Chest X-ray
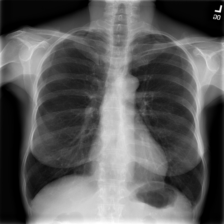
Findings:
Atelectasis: negative
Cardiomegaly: negative
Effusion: negative
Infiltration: negative
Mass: negative
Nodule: negative
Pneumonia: negative
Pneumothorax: negative
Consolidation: negative
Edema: negative
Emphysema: negative
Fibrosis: negative
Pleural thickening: negative
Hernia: negative